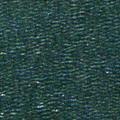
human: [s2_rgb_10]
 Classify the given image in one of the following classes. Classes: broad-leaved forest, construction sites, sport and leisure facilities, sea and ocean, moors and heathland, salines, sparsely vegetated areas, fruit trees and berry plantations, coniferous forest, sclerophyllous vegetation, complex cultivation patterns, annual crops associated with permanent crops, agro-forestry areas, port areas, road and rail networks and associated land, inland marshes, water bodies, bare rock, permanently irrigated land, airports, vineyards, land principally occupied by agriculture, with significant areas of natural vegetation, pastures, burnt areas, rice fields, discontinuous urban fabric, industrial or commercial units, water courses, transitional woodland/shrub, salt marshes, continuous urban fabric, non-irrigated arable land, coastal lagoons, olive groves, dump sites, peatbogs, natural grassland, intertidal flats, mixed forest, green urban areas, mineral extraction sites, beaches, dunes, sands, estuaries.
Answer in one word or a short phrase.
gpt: sea and ocean